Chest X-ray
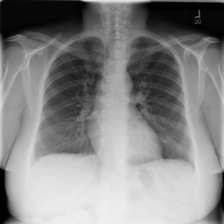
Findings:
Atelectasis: negative
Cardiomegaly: negative
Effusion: negative
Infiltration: negative
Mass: negative
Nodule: negative
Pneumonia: negative
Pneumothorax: negative
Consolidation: negative
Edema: negative
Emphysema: negative
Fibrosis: negative
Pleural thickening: negative
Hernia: negative